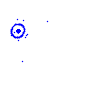
Particle: kaon